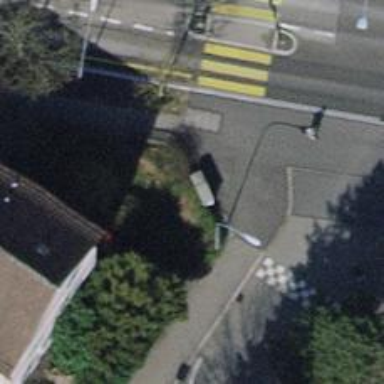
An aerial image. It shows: Power utility street cabinet.